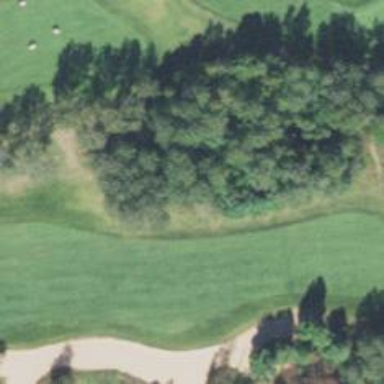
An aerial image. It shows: Golf hole.